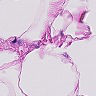
Metastatic tissue present: no